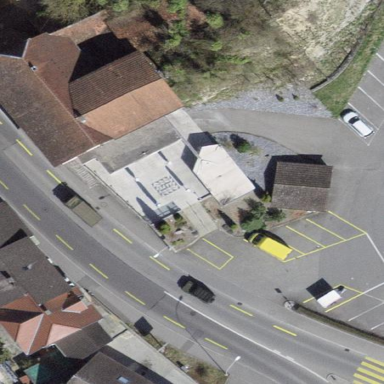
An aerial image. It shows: Restaurant in building.